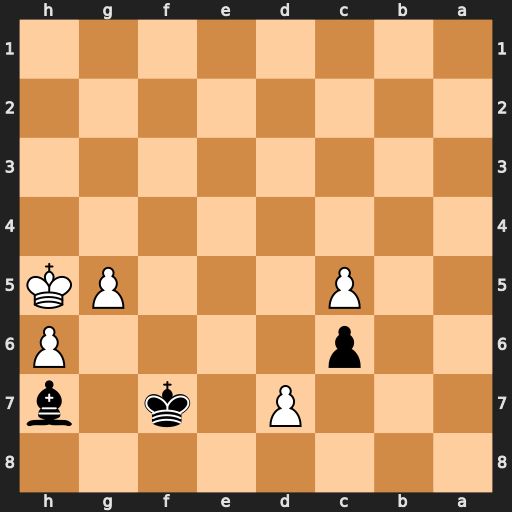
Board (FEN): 8/3P1k1b/2p4P/2P3PK/8/8/8/8
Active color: b
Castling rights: -
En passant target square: -
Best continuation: Bg6+ Kg4 Ke7 h7 Bxh7 d8=R Kxd8